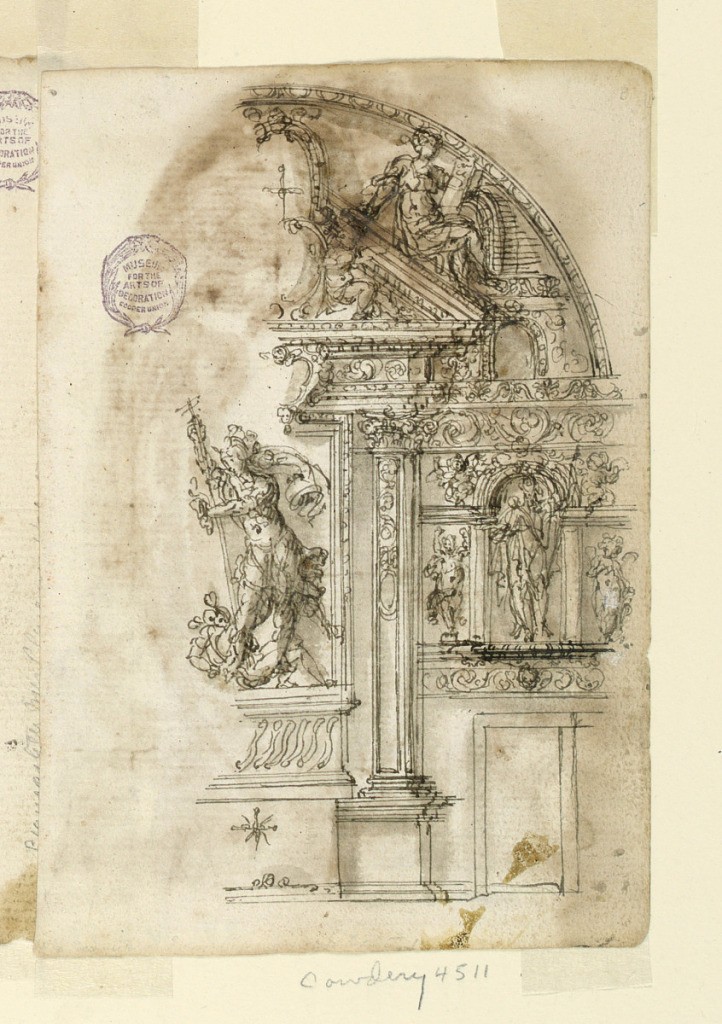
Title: Design for an Altar
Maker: Leonardo Scaglia, French, active Italy, 1640 – 1650
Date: ca. 1640–50
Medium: Pen and bistre, brush and watercolor on paper
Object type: Drawing
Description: Elevation of an alter. The right half is shown with the adjacent part of the bay of the wall. The retable has the shape of an aedicule with the group of St. Michael with the Devil in the center, and with a triangular pediment, upon whose side a woman with a tablet is sitting.